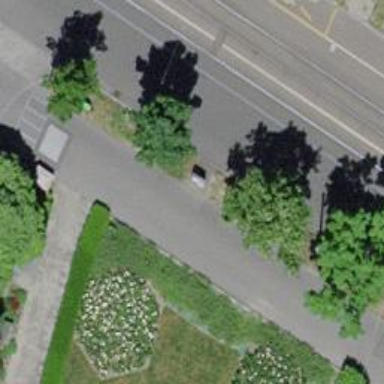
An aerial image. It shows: Avenue of trees.